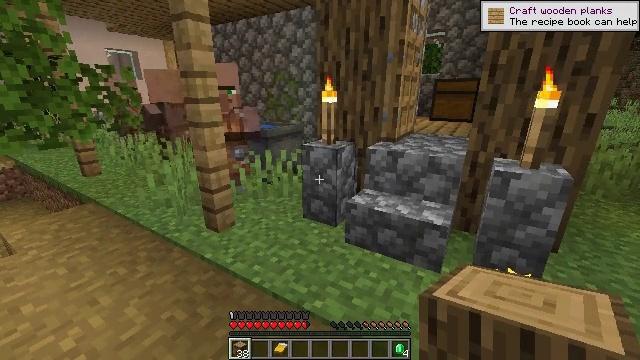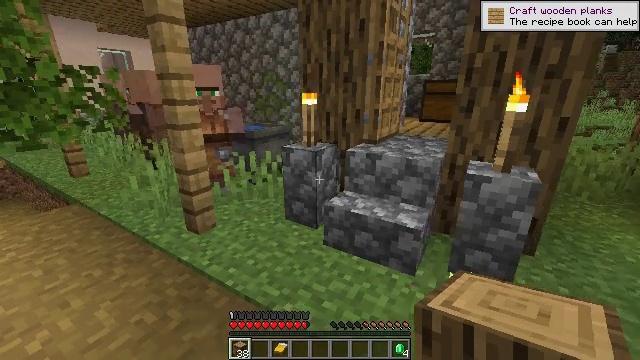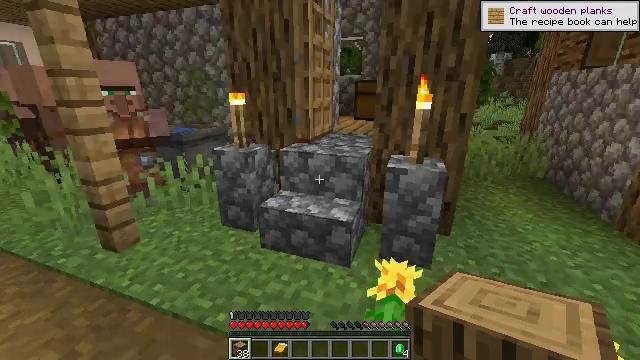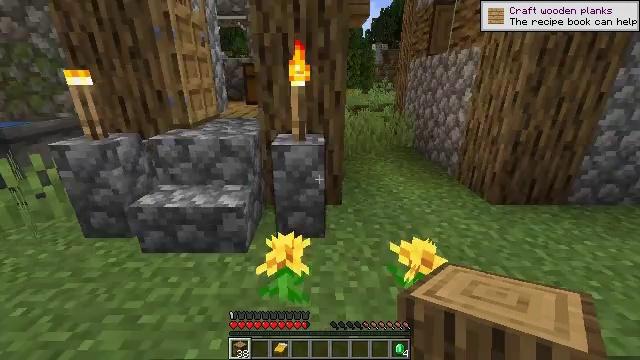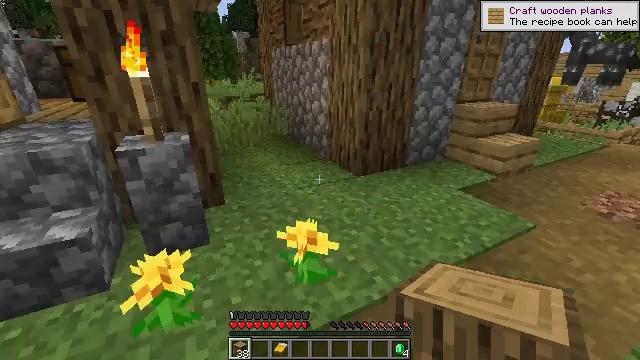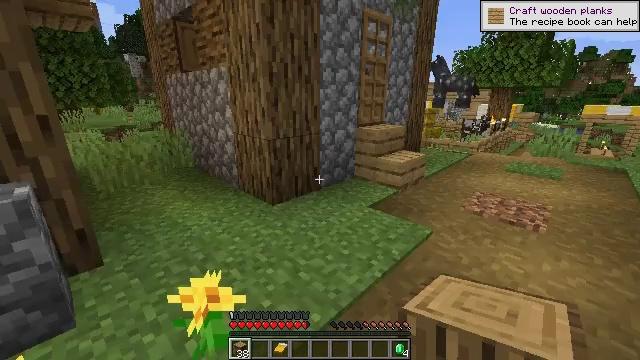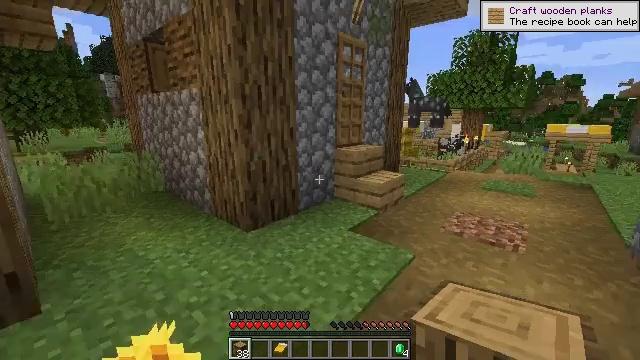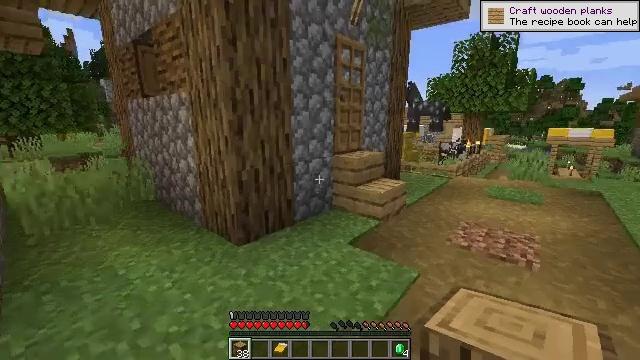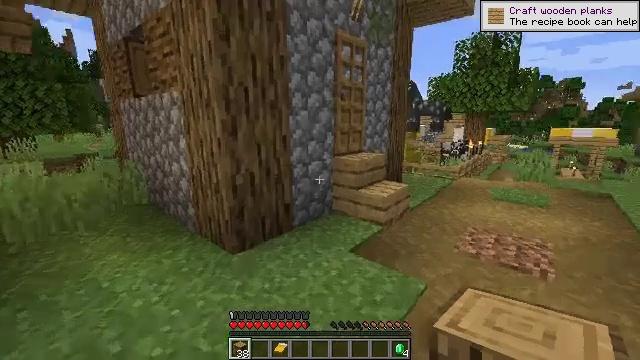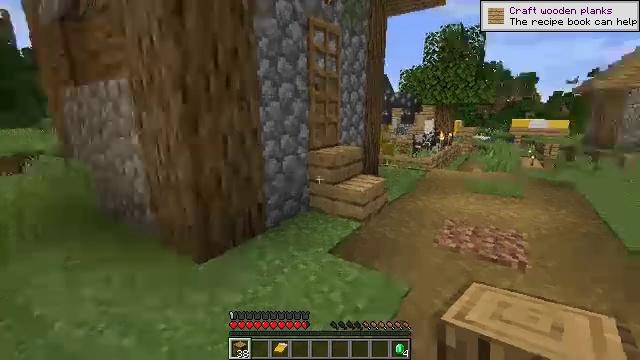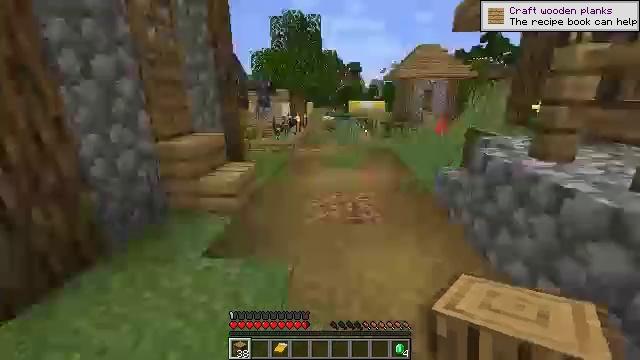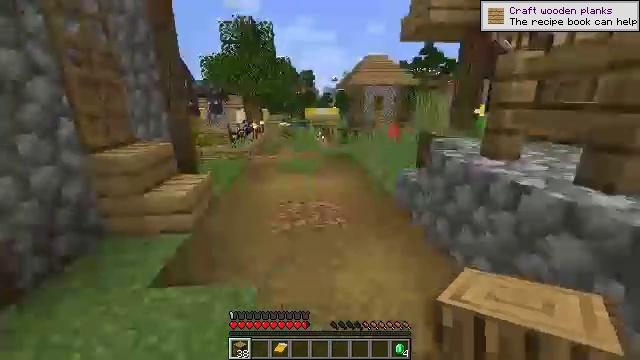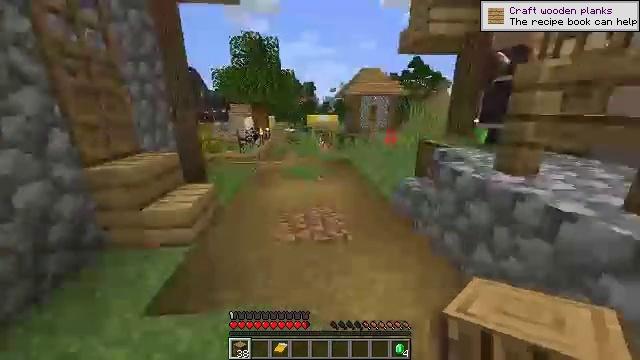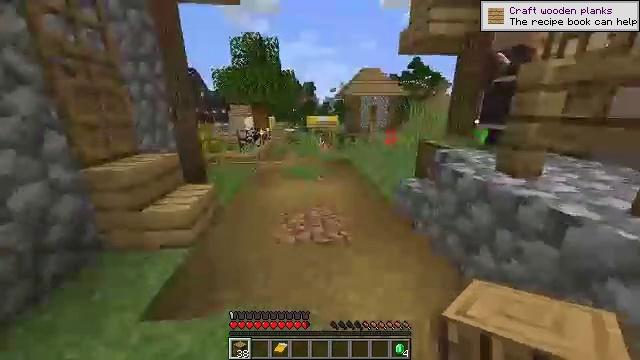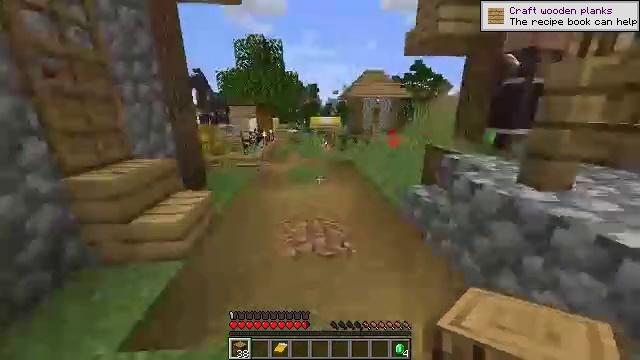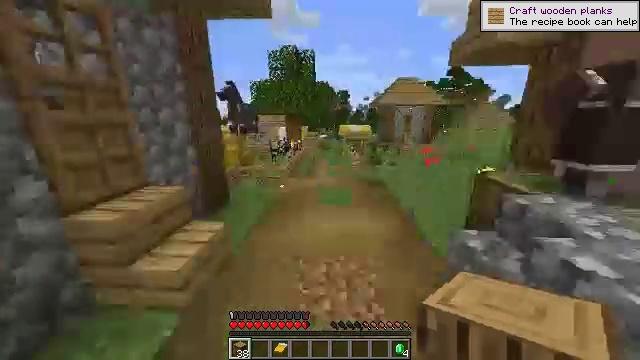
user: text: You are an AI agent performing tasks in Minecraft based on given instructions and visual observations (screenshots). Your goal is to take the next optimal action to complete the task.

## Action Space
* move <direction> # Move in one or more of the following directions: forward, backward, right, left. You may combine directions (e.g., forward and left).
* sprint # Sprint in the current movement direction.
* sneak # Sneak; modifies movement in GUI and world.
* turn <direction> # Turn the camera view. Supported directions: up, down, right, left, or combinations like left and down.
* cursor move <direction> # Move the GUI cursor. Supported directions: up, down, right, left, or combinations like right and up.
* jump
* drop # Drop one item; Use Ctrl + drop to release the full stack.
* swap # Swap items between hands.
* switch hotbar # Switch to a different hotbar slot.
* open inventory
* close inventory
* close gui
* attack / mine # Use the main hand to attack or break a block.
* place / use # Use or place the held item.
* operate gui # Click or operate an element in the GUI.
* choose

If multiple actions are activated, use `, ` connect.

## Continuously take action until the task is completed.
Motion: motion action
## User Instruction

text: Break the hay block to collect it.
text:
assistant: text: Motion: move right
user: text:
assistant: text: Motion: move right, turn right
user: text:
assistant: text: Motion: move right, turn right and down
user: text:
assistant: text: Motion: move forward and move right, turn right and down
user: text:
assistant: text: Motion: move forward and move right, turn right and up
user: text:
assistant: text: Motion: move forward, turn right and up
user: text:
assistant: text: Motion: move forward
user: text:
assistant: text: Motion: move forward
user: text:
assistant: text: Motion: move forward, turn right and down
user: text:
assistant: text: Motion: move forward, sprint, turn right and down
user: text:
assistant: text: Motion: move forward, sprint, turn right and up
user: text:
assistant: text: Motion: move forward, sprint
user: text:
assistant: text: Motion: move forward
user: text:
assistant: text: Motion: move forward
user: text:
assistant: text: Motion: move forward, turn left, jump
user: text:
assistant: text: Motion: move forward and move right, turn left and up, jump
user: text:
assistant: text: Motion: move forward and move right, turn left, jump
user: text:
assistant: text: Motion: move forward and move right, turn left, jump
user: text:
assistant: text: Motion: move forward and move right, turn left
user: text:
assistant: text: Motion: move forward and move right, turn left
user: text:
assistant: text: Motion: move forward and move right, turn left
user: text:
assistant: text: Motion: move forward and move right, turn left
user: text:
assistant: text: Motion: move forward and move right, turn left
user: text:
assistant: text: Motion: move forward
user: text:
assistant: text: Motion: move forward, turn left
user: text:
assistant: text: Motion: move forward, turn left
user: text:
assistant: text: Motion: move forward
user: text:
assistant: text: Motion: no_op
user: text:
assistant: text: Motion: turn left
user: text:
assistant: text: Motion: move left